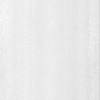
Label: dusty